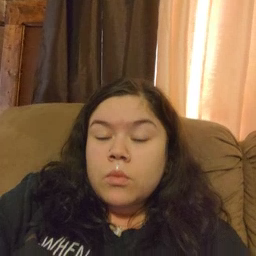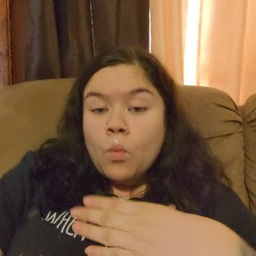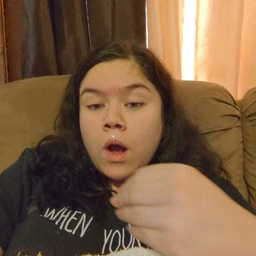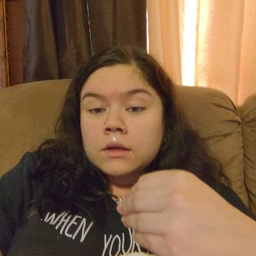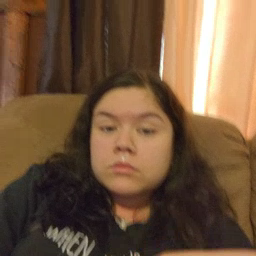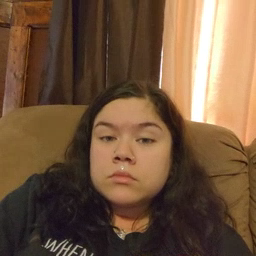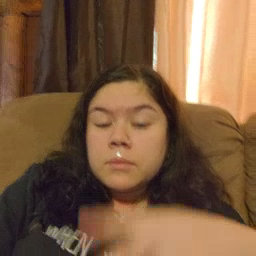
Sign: white